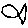
Label: fish